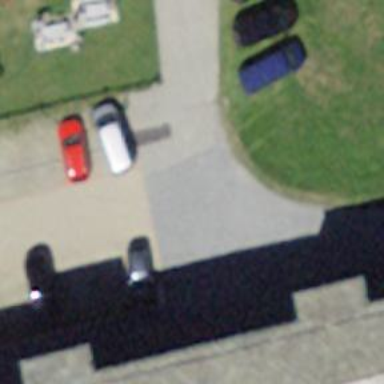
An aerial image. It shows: Paved driveway serving as service road.